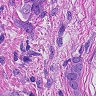
Metastatic tissue present: yes